Aerial crown-view tile of a tropical tree (Barro Colorado Island, Panama), acquired 20250317:
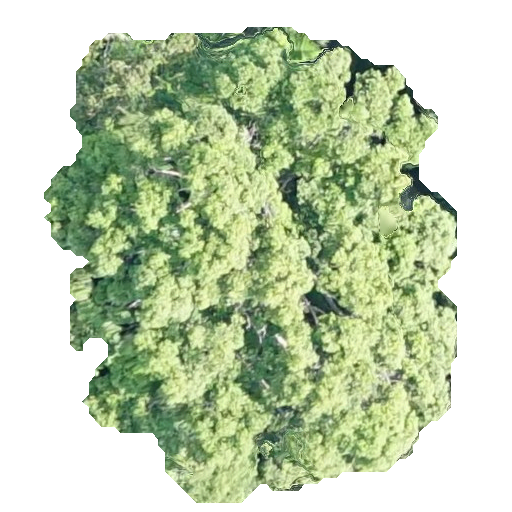
Species: Ocotea leptobotra
GBIF accepted scientific name: Ocotea leptobotra
Crown area: 227.716 m²